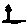
Label: flower